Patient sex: F
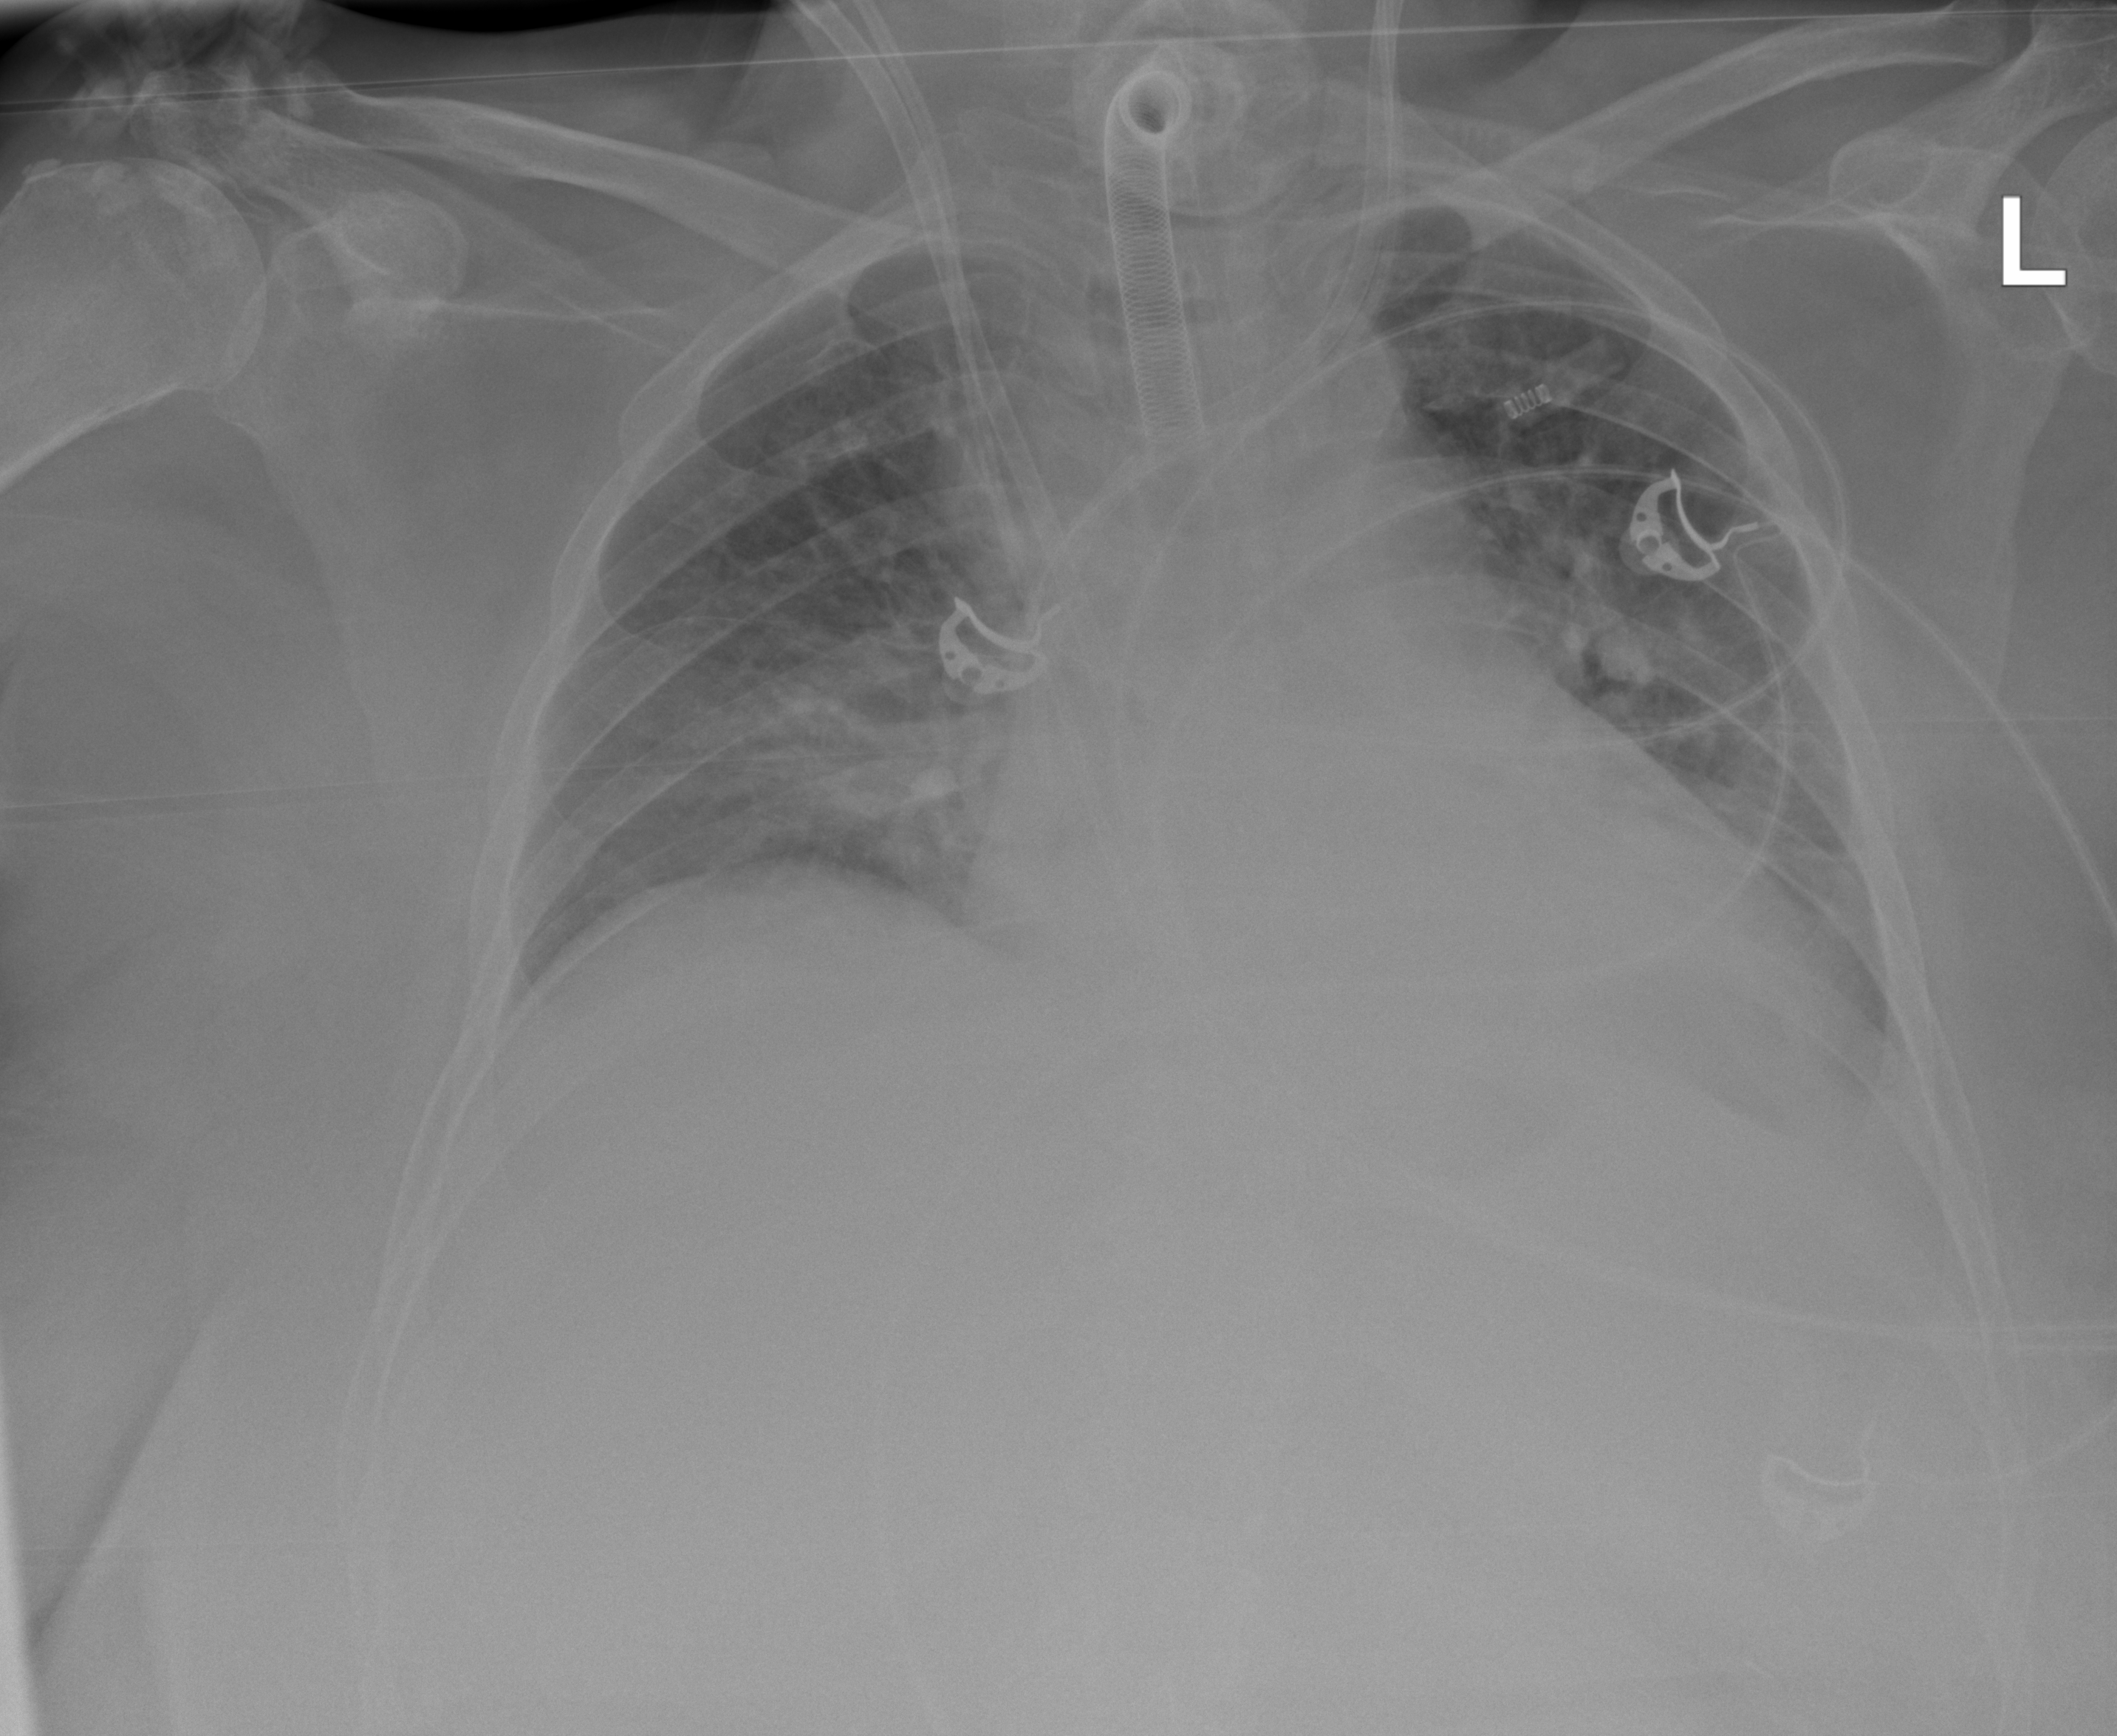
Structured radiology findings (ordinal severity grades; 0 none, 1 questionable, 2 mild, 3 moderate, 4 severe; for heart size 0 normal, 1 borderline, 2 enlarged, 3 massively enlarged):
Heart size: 2
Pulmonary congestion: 2
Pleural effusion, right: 1
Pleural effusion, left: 2
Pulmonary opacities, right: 2
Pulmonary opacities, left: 2
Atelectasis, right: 2
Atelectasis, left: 2